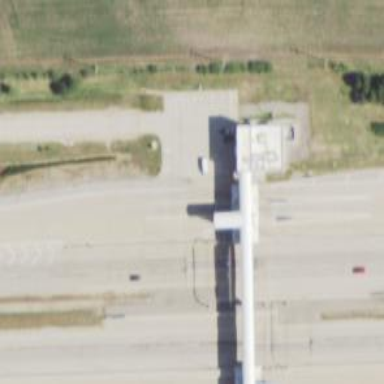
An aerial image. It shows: Toll gantry on the road.